Question: I am trying to customize the dropdown menu for <URL> because I have few issues with normal widget's dropdown, but I am not able to get my head around on how to do that. I am able to find resources to do for normal autocomplete widget, but not for categorized one. Below is my code.
'''
<head>
<style type="text/css">
.ui-autocomplete-category {
font-weight: bold;
padding: .2em .4em;
margin: .8em 0 .2em;
line-height: 1.5;
z-index: 2000;
}
</style>
<script>
$.widget( "custom.catcomplete", $.ui.autocomplete, {
_create: function() {
this._super();
this.widget().menu( "option", "items", "> :not(.ui-autocomplete-category)" );
},
_renderMenu: function( ul, items ) {
var that = this,
currentCategory = "";
$.each( items, function( index, item ) {
var li;
if ( item.category != currentCategory ) {
ul.append( "<li class='ui-autocomplete-category'>" + item.category + "</li>" );
currentCategory = item.category;
}
li = that._renderItemData( ul, item );
if ( item.category ) {
li.attr( "aria-label", item.category + " : " + item.label );
}
});
}
});
</script>
<script>
$(function() {
var data = [
{ label: "TV", category: "Electornics" },
{ label: "WM", category: "Electornics" },
{ label: "M3", category: "Electornics" },
{ label: "Table", category: "Funiture" }
];
$( "#search" ).catcomplete({
delay: 0,
source: data
});
});
</script>
</head>
'''
1. Other parts of web page have z-index greater than this, so the dropdown menu is hidden by few elements.
2. Dropdown style of default looks very basic and width of the dropdown exceeds the search input width if the item text is lengthy, so want to customize like below.
Can someone please shed some light on customization of categorized widget?

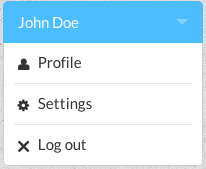
Answer: What I understood from your question is you want to change look-n-feel of category auto-complete dropdown. If that is so, here is fiddle I created for you to show how we can override the CSS to get desired look.
<URL>
You can play arround with CSS to fix the width of textbox and autocomplete dropdown like this:
'''
#search{
width: 170px;
}
.ui-autocomplete {
z-index: 2000;
width: 170px !important;
}
'''
I have modified some JS code to attach icons to options in dropdown.
If some other page elements are overlapping on your dropdown then you can try increasing z-index on class